Field crop: tomato
Growth stage: 1
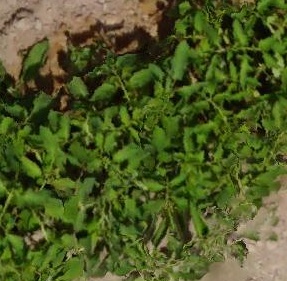
Species: tomato